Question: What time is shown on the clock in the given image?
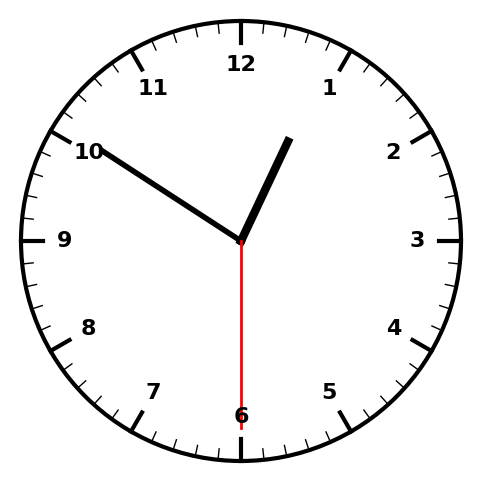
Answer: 12:50:30